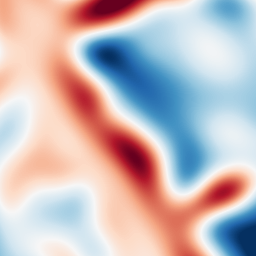
Category: multiscale
Decomposition family: log
Decomposition parameters: sigma: 20
Upsampling method: quartic
Upsampling parameters: scale: 2
Upsampling scale: 2